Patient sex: M
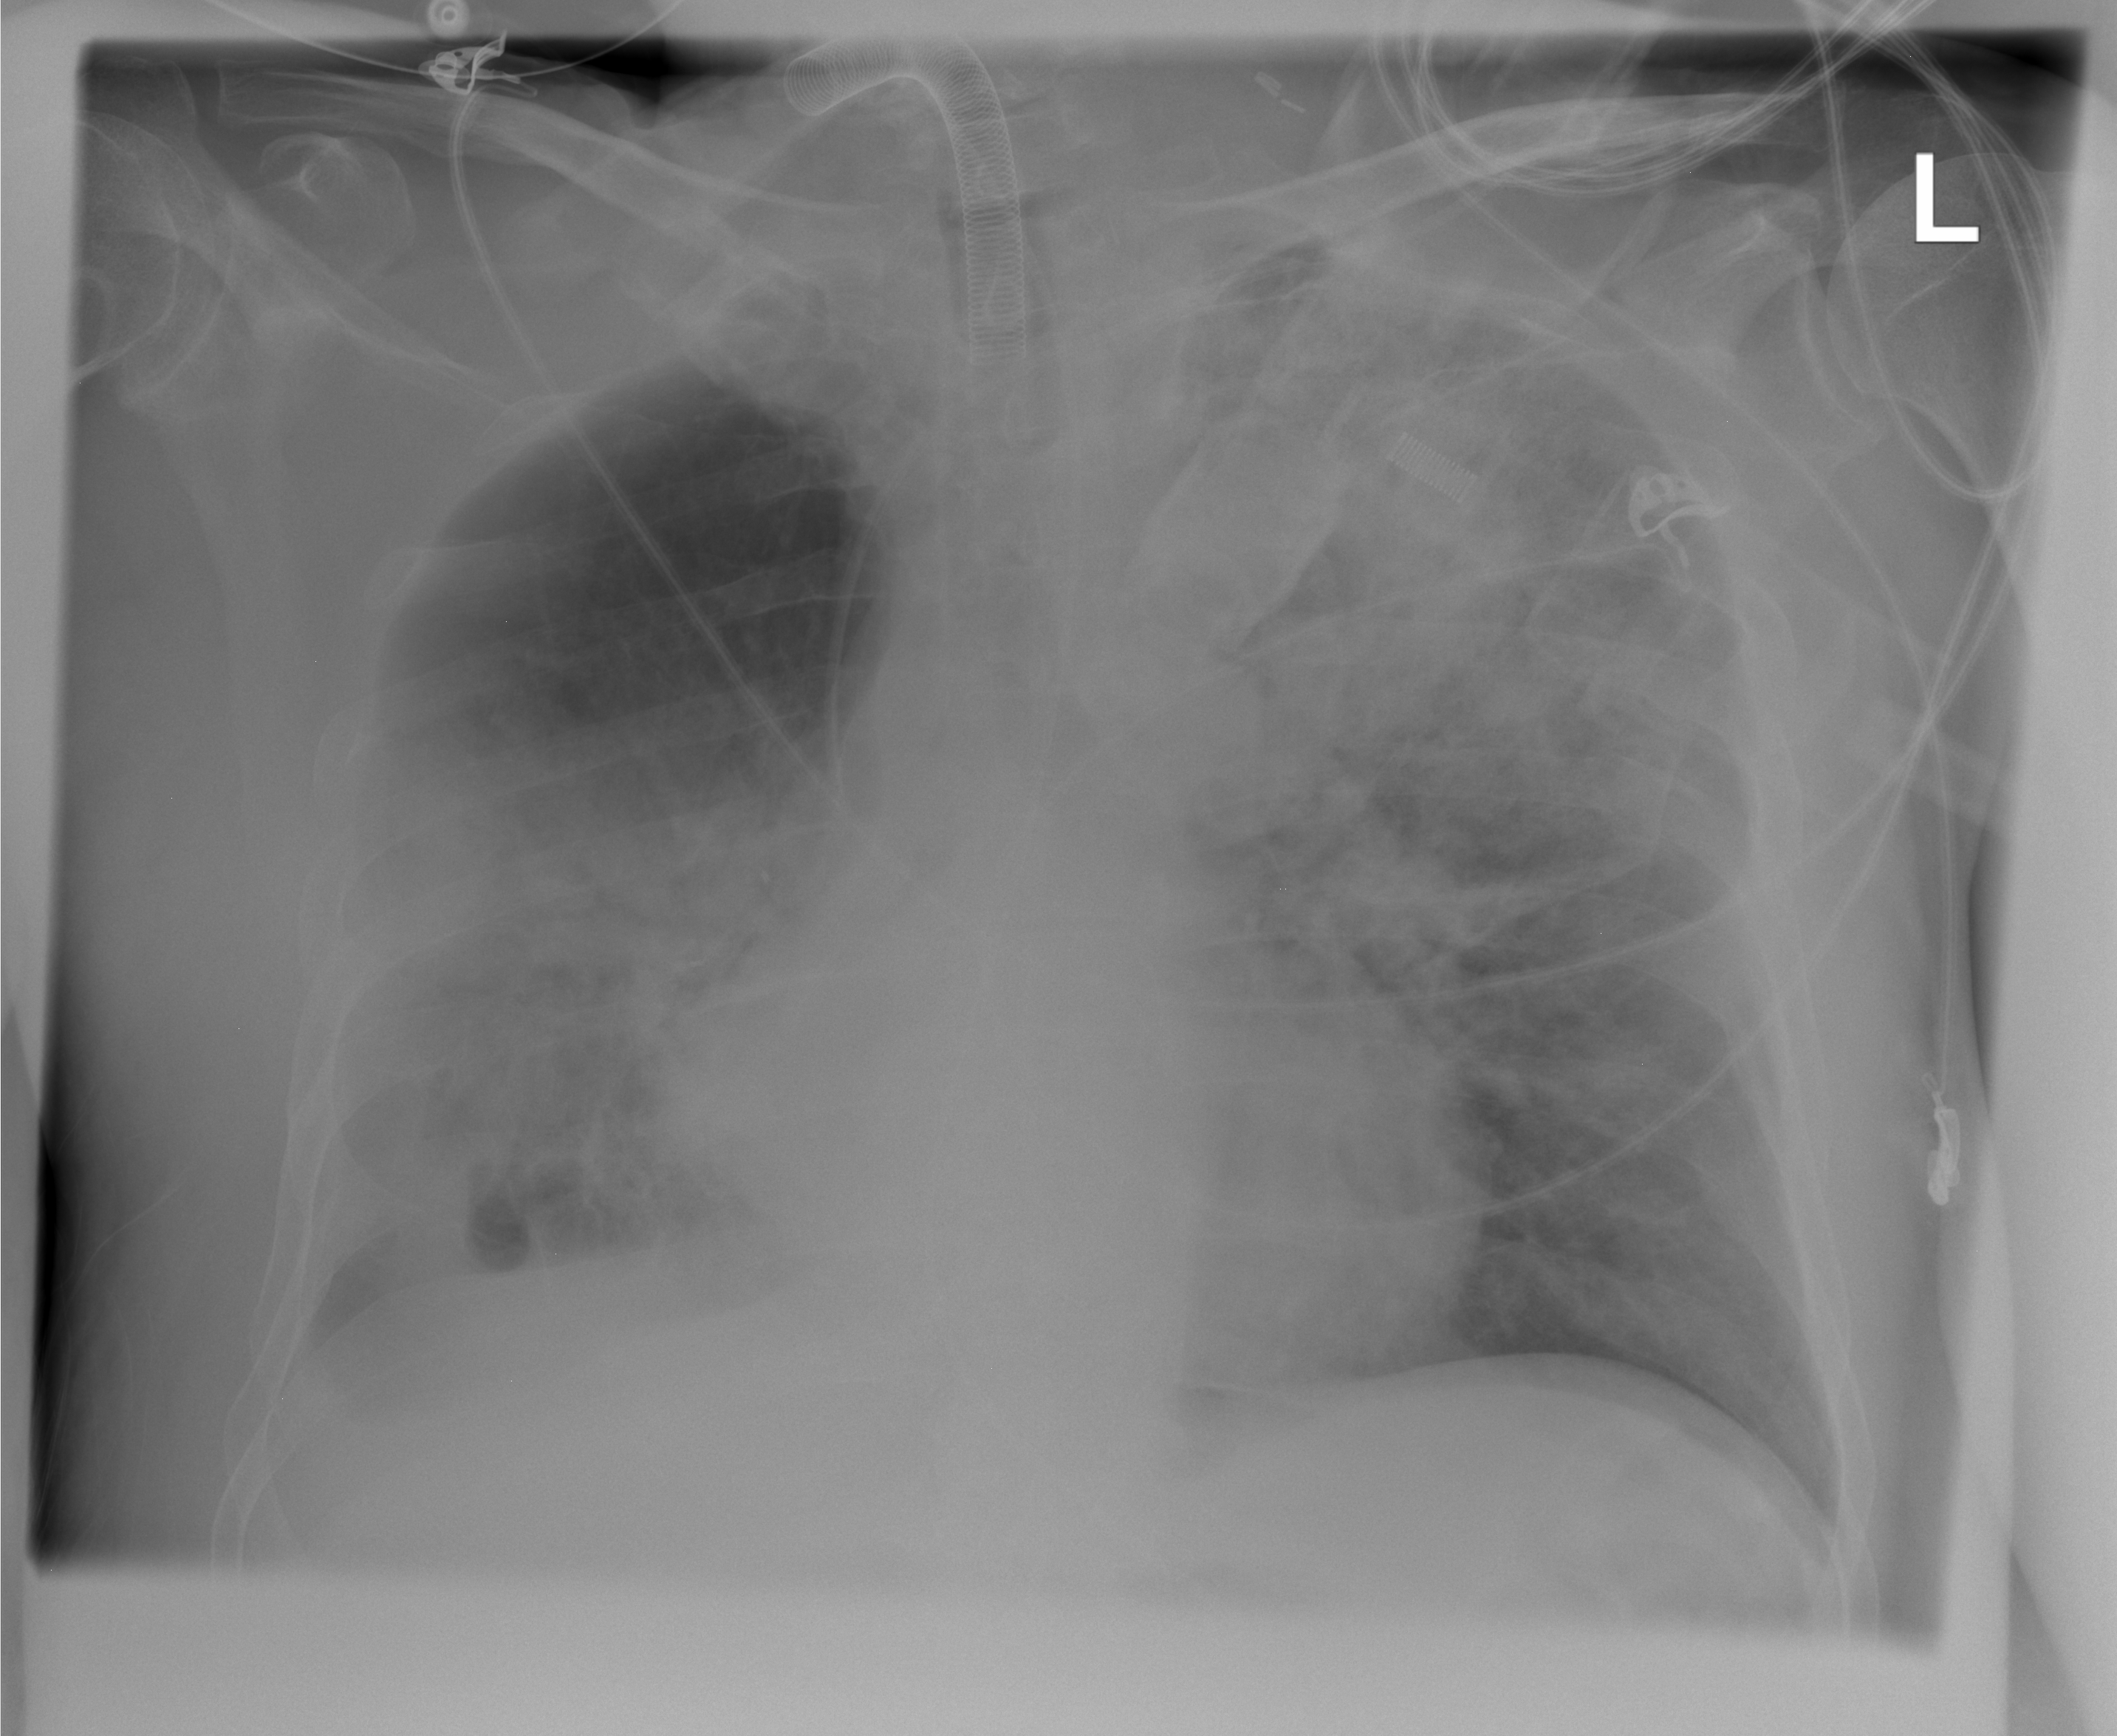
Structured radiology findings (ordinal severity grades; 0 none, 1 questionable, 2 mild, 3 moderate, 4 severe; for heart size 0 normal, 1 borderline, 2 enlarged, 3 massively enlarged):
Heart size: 2
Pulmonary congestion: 0
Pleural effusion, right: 2
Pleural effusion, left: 3
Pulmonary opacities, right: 3
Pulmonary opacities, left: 4
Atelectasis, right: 2
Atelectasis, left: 2